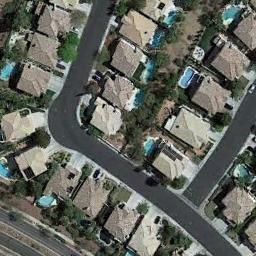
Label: medium_residential